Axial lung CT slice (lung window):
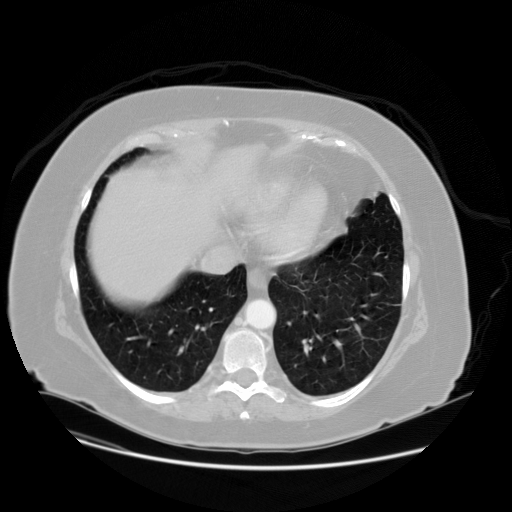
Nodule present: no